Here is a 2-D grayscale rendering of raw bearing vibration samples (signal-to-image). Diagnose the bearing from this image, choosing from: normal, inner_race, outer_race, ball.
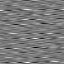
Answer: inner_race